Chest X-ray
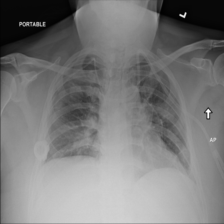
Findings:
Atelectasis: negative
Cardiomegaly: negative
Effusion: negative
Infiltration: negative
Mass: negative
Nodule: positive
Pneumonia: negative
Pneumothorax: negative
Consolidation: negative
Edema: negative
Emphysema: negative
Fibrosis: negative
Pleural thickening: negative
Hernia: negative